Question: I am a student assigned to do a project under . I have done all segmentation and morphological operations. Further, its time to classify gestures, and i have gone through different journals. I have little doubt that what features suitably satisfy my classification. I have chosen C# as a programming language and for classification. Please list me out some possible features. If possible, well document with complete mathematics.

I have recently found that re-sizing and normalization of an image is done before feature extraction. And they suggest the algorithm like:
- - -
I am with doubt that what if the finger alignment.
> And Encountered features: Finger count and principal component
analysis(PCA). But what does PCA physically means?
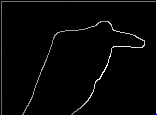
Answer: Finally,i have selected 'HU-Moment' features for gesture recognition as it is , which has been proved. For the 'SVM' part, i choose 'SVM.NET' a wrapper of ''LIBSVM'' in 'JAVA' and 'C++' as 'C#' as programming language